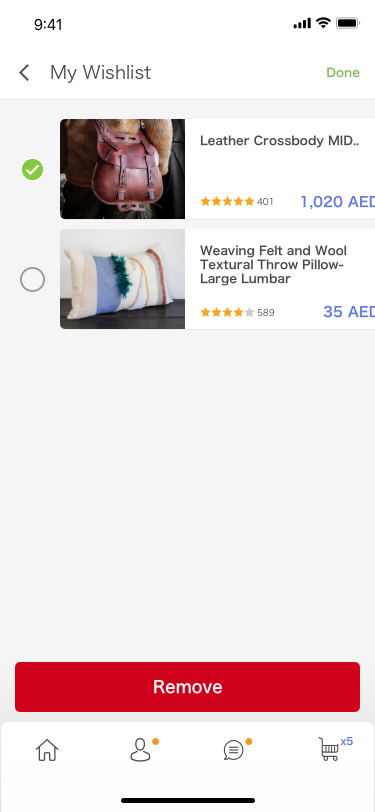
Text in this UI design:
589
Weaving Felt and Wool Textural Throw Pillow- Large Lumbar
35 AED
Leather Crossbody MID..
401
1,020 AED
My Wishlist
Done